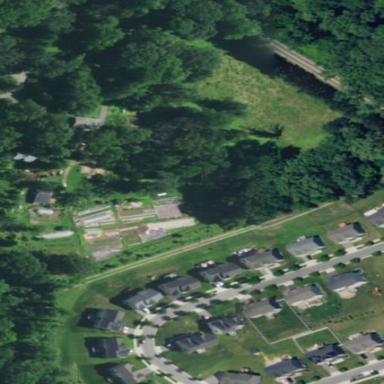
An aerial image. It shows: Farm.